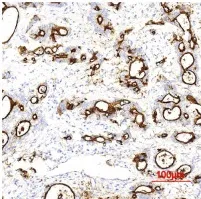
Imaging Features of DPC in case 1. (E-H) IHC showing tumors positive for CK7, CK19, and MUC1, and negative for MUC2.
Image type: pathology (immunostaining)